Question:
ListViews have itemDrag but ListBoxes miss that event so.. how can I achieve same funcionality ?
Doing the same thing between ListBoxes and ListView, I see it's almost the same:
- MouseDown / ItemDrag --> call DoDragDrop() to enable drag and drop events- DragEnter --> place to put effects (Move, Copy, None, ..)- DragDrop --> here I move / copy the elements
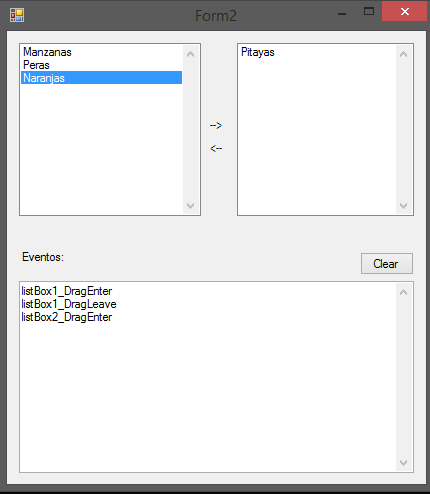
Answer: Thanks for the comments (short answers), finally I could achieve my goal
'''
// (from,to) ListBox
private void moveItems(ListBox lbA, ListBox lbB)
{
lbB.Items.Add(selected);
lbA.Items.RemoveAt(index);
}
// (from,to) ListBox
private void moveItemsByName(string lbName1, string lbName2)
{
ListBox lb1 = Controls[Controls.IndexOfKey(lbName1)] as ListBox;
ListBox lb2 = Controls[Controls.IndexOfKey(lbName2)] as ListBox;
if (lb1.SelectedItem != null)
{
selected = lb1.SelectedItem.ToString();
index = lb1.SelectedIndex;
moveItems(lb1, lb2);
}
}
#region DoubleClick
/*
* Send items by DoubleClick
*/
private void listBox_DoubleClick(object sender, EventArgs e)
{
ListBox lb_sender = sender as ListBox;
moveItemsByName(lb_sender.Name, (lb_sender.Name == "listBox1" ? "listBox2" : "listBox1"));
}
#endregion
#region Drag-and-drop
/*
* Send items dragging them
*/
private void listBox_MouseDown(object sender, MouseEventArgs e)
{
if (e.Clicks > 1)
return;
ListBox lb_sender = sender as ListBox;
if (lb_sender.SelectedItem != null)
{
selected = lb_sender.SelectedItem;
index = lb_sender.SelectedIndex;
control = lb_sender.Name;
DoDragDrop(selected.ToString(), DragDropEffects.Move);
}
else
index = -1;
}
private void listBox_DragEnter(object sender, DragEventArgs e)
{ e.Effect = DragDropEffects.Move; }
private void listBox1_DragDrop(object sender, EventArgs e)
{
if (control == "listBox2" && index != -1)
{
moveItems(listBox2, listBox1);
}
}
private void listBox2_DragDrop(object sender, EventArgs e)
{
if (control == "listBox1" && index != -1)
{
moveItems(listBox1, listBox2);
}
}
#endregion
#region forward / backward arrows
/*
* Send items by clicking arrows
*/
private void lbArrow_Click(object sender, EventArgs e)
{
if (sender.Equals(lbArrowForward))
moveItemsByName("listBox1", "listBox2");
else
moveItemsByName("listBox2", "listBox1");
}
#endregion
}
'''